Question: Below is some SQL to pull a list of clients. As you can see I added the lines annotated by "-- ADDED"--a new field, a join and an order by. I'm trying to display one client per row in my result set, but for each client, I want to display the most recent order. What's the best way to do this? Should I put a where in my JOIN or use the TOP 1? I suppose there are a few ways, but I want to make it as efficient as possible.
'''
SELECT
CONVERT(NVARCHAR(255),client.identifyingnumber) As [Client ID],
CONVERT(VARCHAR,client.name) As [Client Name],
client.clientid As [Id],
CONVERT(CHAR(10),[ecom_order].[order_date],101) -- ADDED
FROM
client
JOIN clientstatus ON client.clientstatusid = clientstatus.clientstatusid
JOIN clienttype ON clienttype.clienttypeid = client.clienttypeid
-- keep left outer join since some clients won't have any orders, thus no last order
LEFT OUTER JOIN [ecom_order] ON client.clientid = [ecom_order].clientid -- ADDED
WHERE
client.name LIKE '%_%'
AND
client.name <= (
SELECT MAX(maxsubquery.ordercolumn) FROM (
SELECT
TOP 10 client.name AS ordercolumn
FROM
client
JOIN clientstatus ON client.clientstatusid = clientstatus.clientstatusid
JOIN clienttype ON clienttype.clienttypeid = client.clienttypeid
WHERE
client.name LIKE '%_%'
ORDER BY client.name
)
AS maxsubquery)
ORDER BY
client.name,
[ecom_order].order_date DESC -- ADDED
'''

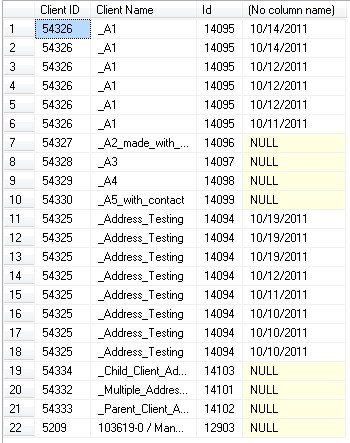
Answer: Try this
'''
SELECT
CONVERT(NVARCHAR(255),client.identifyingnumber) As [Client ID],
CONVERT(VARCHAR,client.name) As [Client Name],
client.clientid As [Id],
-- Change to get latest
CONVERT(CHAR(10),Max([ecom_order].[order_date]),101)
FROM client
JOIN clientstatus ON client.clientstatusid = clientstatus.clientstatusid
JOIN clienttype ON clienttype.clienttypeid = client.clienttypeid
-- keep left outer join since some clients won't have any orders,
-- thus no last order
LEFT OUTER JOIN [ecom_order] ON client.clientid = [ecom_order].clientid
WHERE
client.name LIKE '%_%'
AND
client.name <= (
SELECT MAX(maxsubquery.ordercolumn) FROM (
SELECT
TOP 10 client.name AS ordercolumn
FROM
client
JOIN clientstatus ON client.clientstatusid = clientstatus.clientstatusid
JOIN clienttype ON clienttype.clienttypeid = client.clienttypeid
WHERE
client.name LIKE '%_%'
ORDER BY client.name
)
AS maxsubquery)
GROUP BY client.identifyingnumber,client.name,client.client_id
ORDER BY
client.name
'''